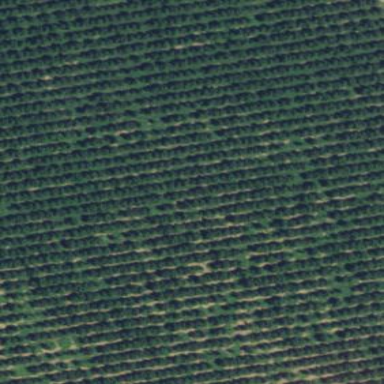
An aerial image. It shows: Orchard.